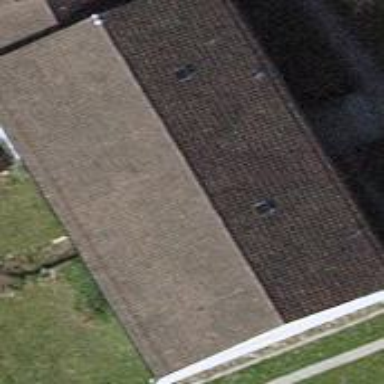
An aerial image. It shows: Pitched roof building.